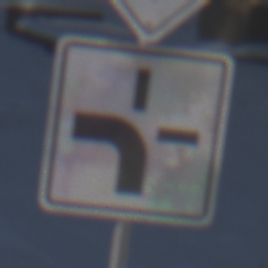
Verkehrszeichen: VerlaufVorfahrtsstrasse1
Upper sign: Vorfahrtsstrasse
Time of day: MorningAfternoon
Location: Outdoor (Special)
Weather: Clear
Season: Winter
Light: Natural